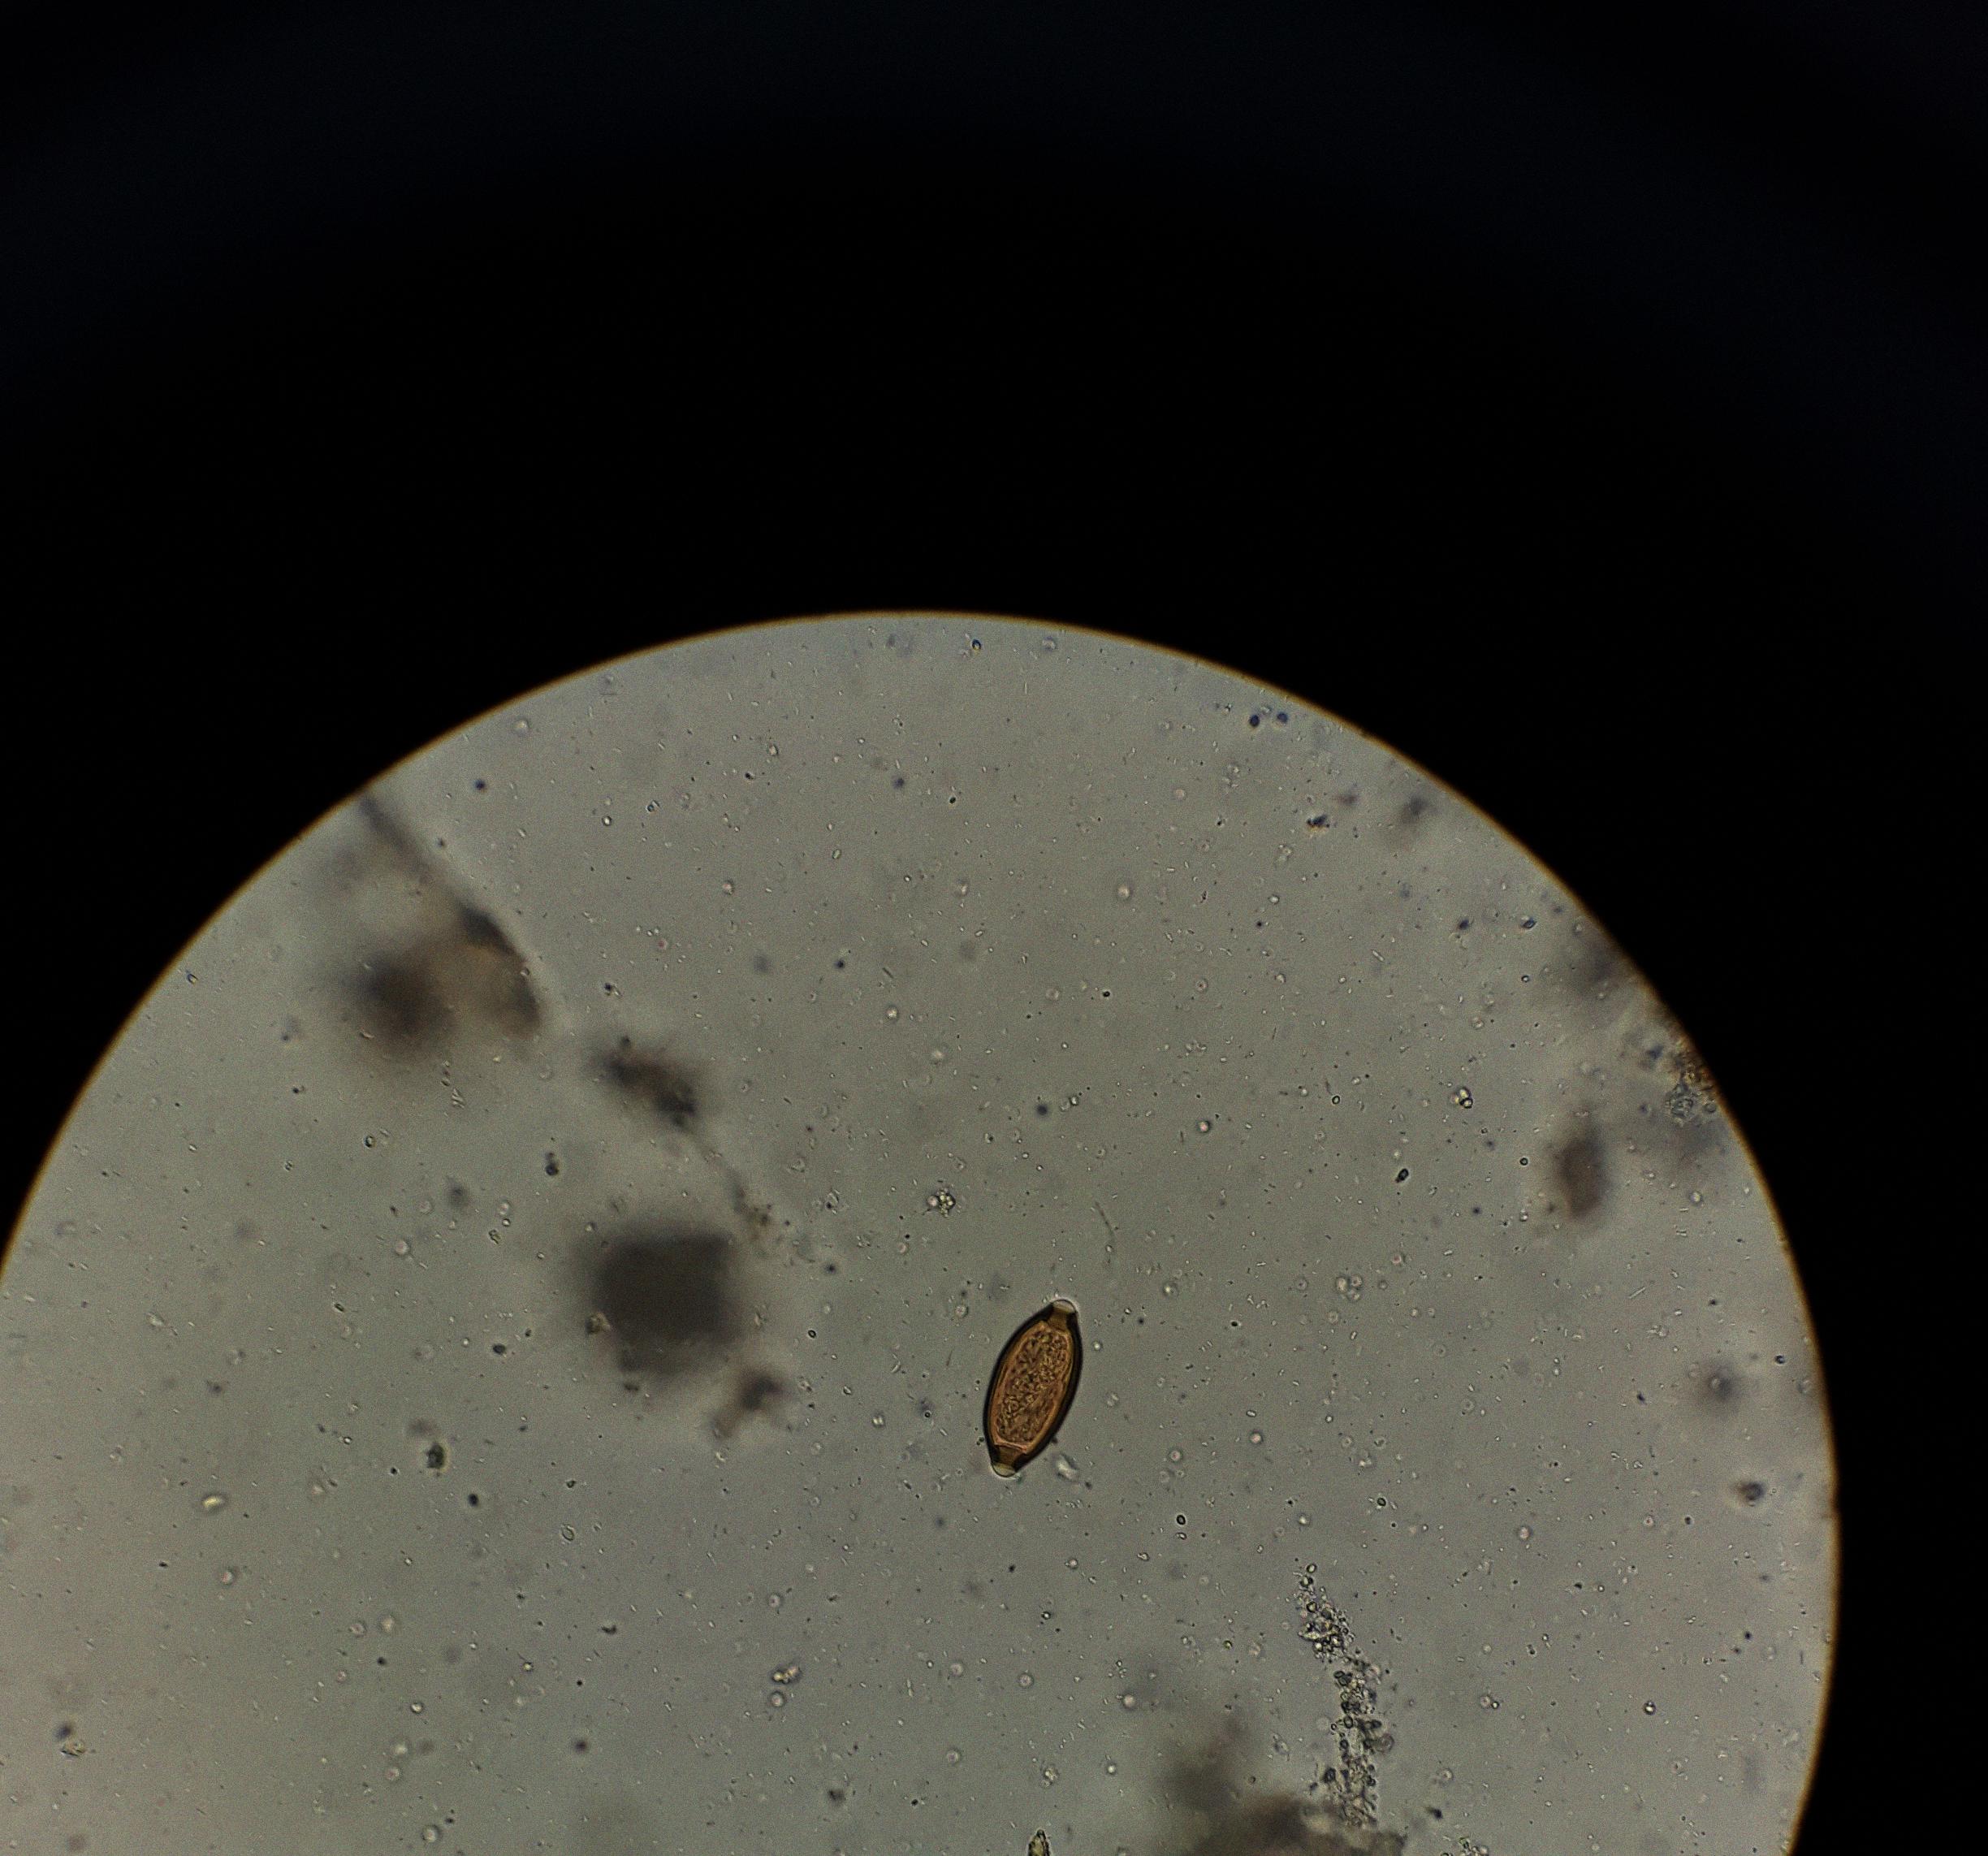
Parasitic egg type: Trichuris trichiura